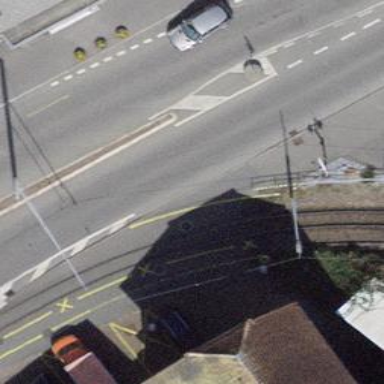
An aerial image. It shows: Railway crossing with lights.